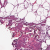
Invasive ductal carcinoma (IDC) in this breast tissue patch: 0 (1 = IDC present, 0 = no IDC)